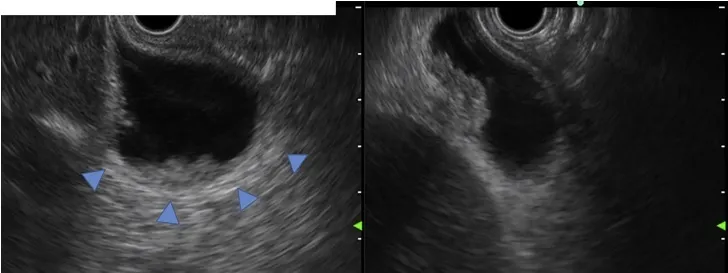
Endoscopic Ultrasonography Imaging. (For interpretation of the references to colour in this figure legend, the reader is referred to the web version of this article. ). The continuity of the 3rd layer was confirmed (blue triangle). The invasion depth was assumed to be subserosa.
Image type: radiology (ultrasound)